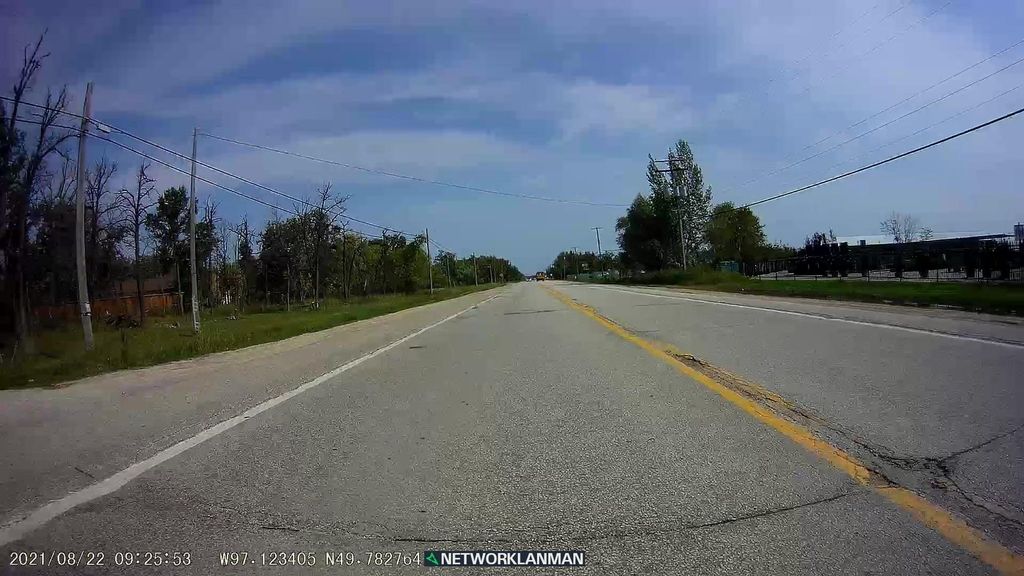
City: winnipeg